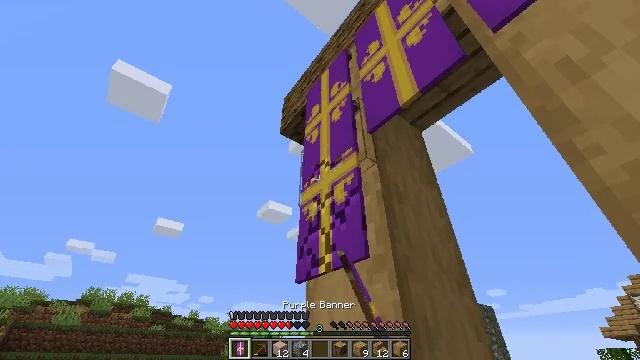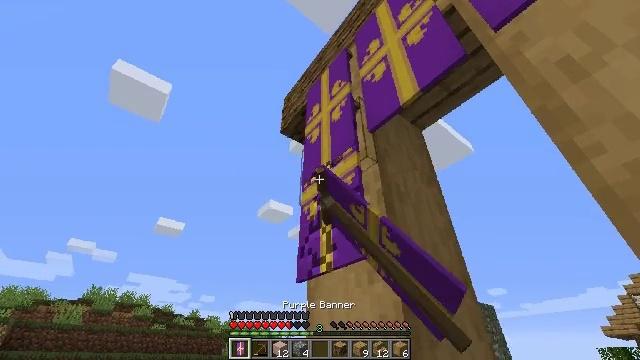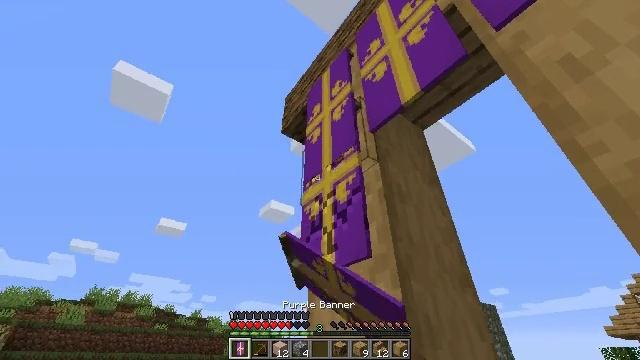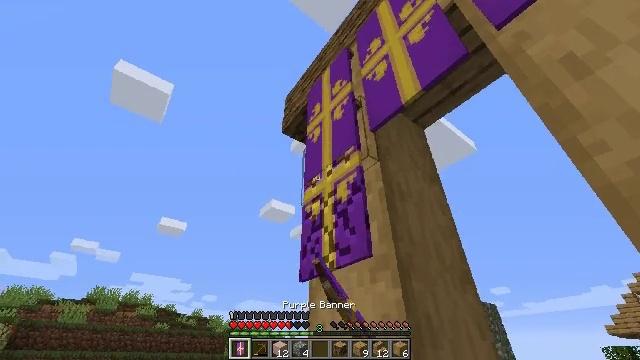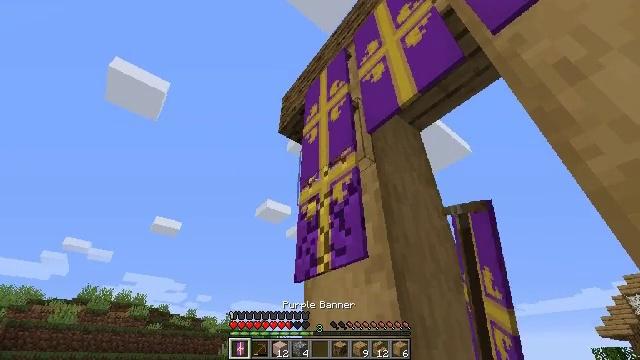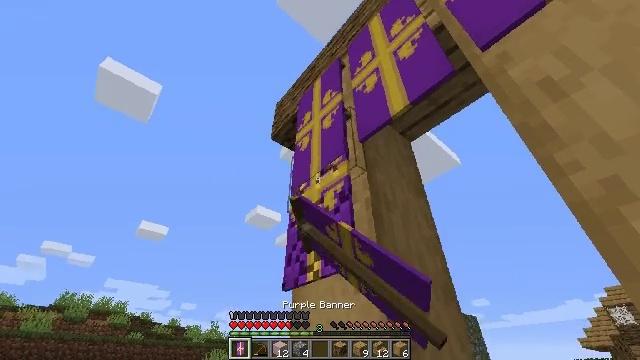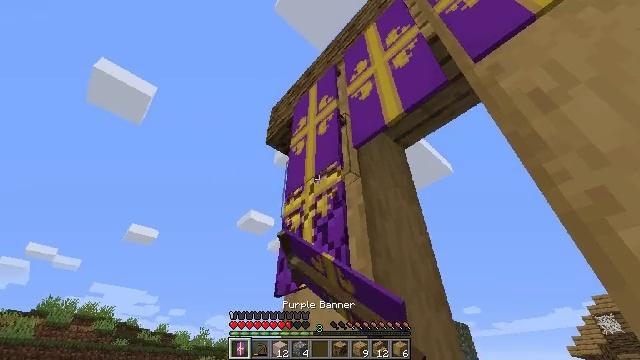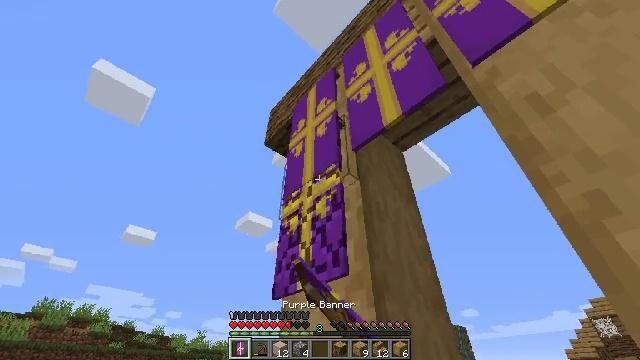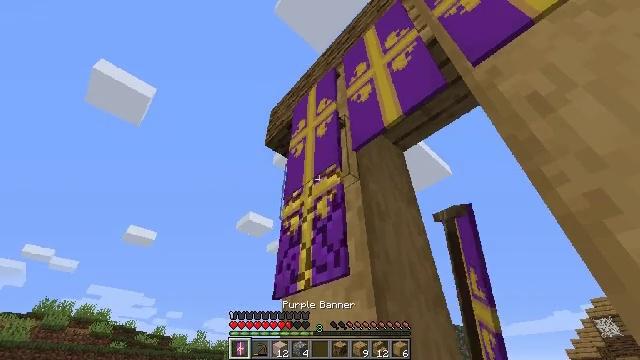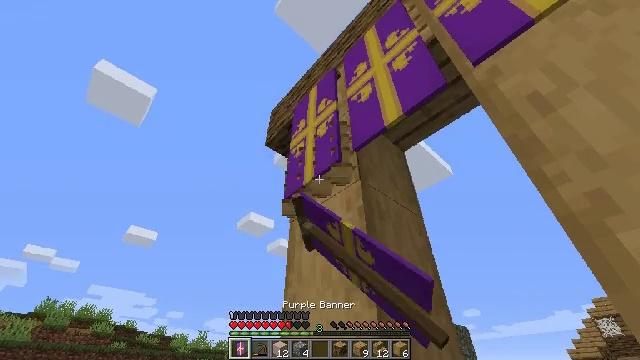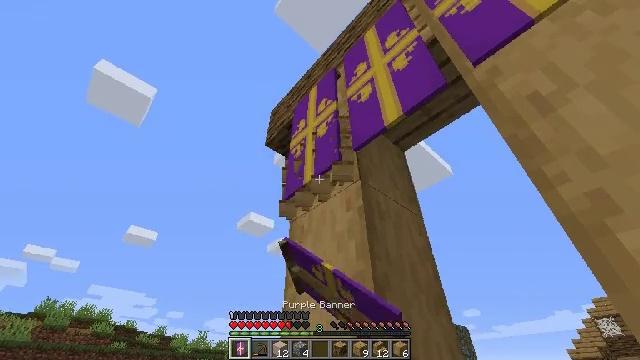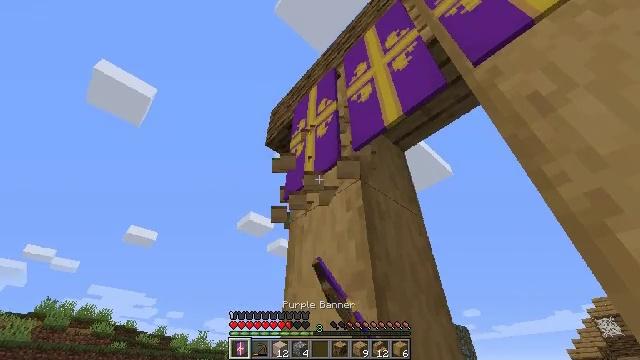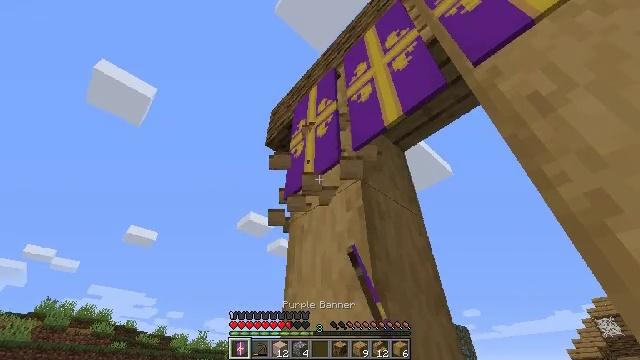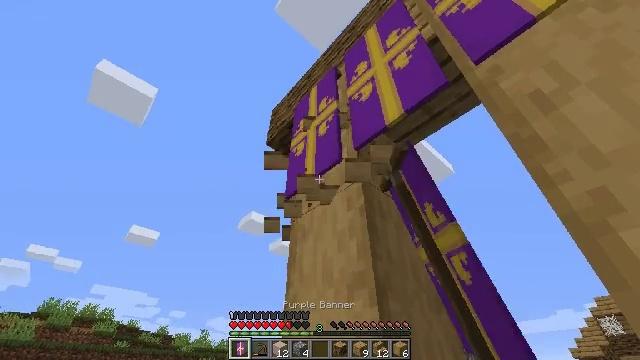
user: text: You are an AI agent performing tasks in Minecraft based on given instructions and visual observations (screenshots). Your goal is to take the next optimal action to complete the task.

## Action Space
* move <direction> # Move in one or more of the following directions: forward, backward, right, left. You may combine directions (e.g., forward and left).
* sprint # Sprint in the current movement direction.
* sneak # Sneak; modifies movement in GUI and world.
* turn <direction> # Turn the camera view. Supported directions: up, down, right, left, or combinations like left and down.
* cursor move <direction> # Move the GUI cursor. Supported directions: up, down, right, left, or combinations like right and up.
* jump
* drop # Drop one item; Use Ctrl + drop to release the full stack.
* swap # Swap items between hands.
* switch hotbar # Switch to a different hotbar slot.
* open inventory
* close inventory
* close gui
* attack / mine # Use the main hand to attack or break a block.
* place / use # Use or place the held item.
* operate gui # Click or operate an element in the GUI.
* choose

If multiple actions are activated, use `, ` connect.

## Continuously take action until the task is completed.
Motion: motion action
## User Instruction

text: Mine the purple wall banner from the wall.
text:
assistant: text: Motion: attack / mine
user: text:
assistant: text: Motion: attack / mine
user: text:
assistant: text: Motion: attack / mine
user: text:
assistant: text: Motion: turn right, attack / mine
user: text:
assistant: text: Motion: turn right and up, attack / mine
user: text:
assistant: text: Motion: turn right and up, attack / mine
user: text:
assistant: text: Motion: attack / mine
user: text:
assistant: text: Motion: attack / mine
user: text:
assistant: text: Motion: attack / mine
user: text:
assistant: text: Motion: attack / mine
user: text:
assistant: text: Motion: attack / mine
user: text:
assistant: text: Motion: attack / mine
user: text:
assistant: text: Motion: attack / mine
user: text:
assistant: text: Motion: attack / mine